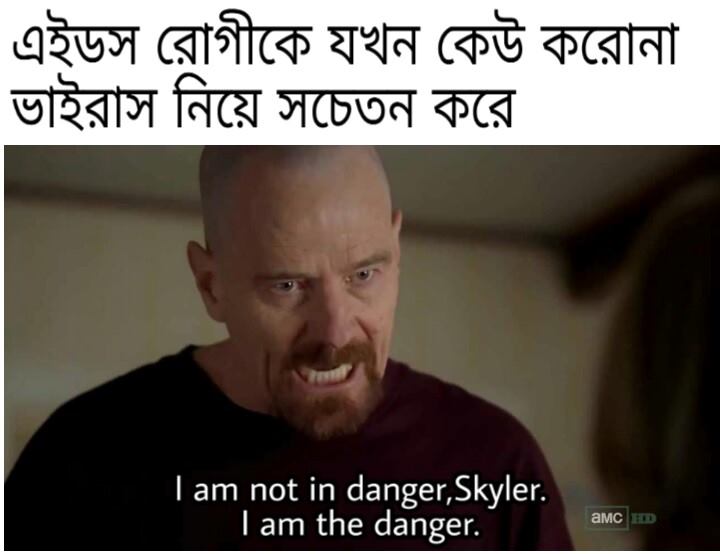
Caption: এইডস রোগীকে যখন কেউ করোনা ভাইরাস নিয়ে সচেতন করে      I am not in danger, Skyler.  I am the danger.
Label: non-hate